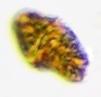
Label: Akashiwo